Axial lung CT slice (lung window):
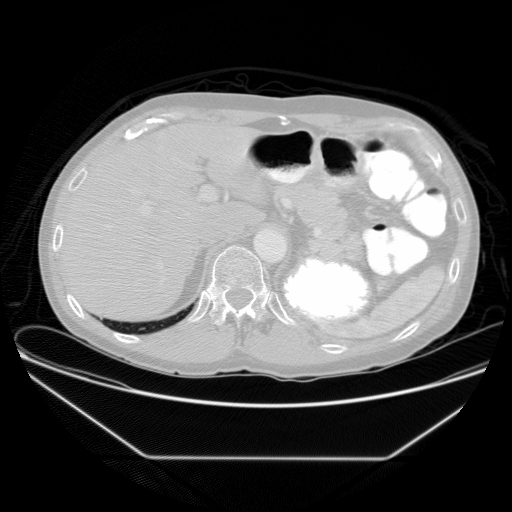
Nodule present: no